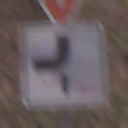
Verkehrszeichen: VerlaufVorfahrtsstrasse7
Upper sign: VorfahrtGewaehren
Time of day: Midday
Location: Outdoor (Nature)
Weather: Overcast
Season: Autumn
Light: Natural